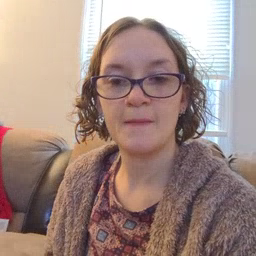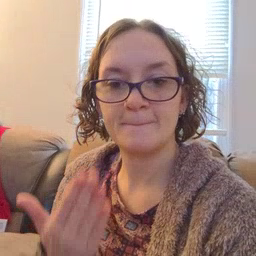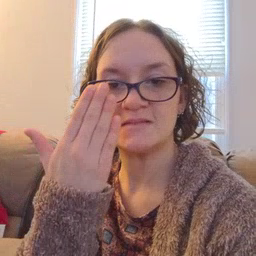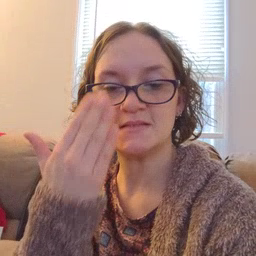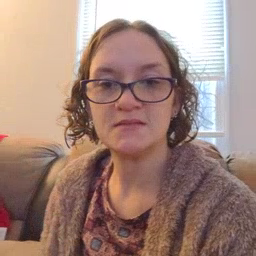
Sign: mitten